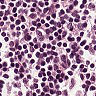
Metastatic tissue present: no